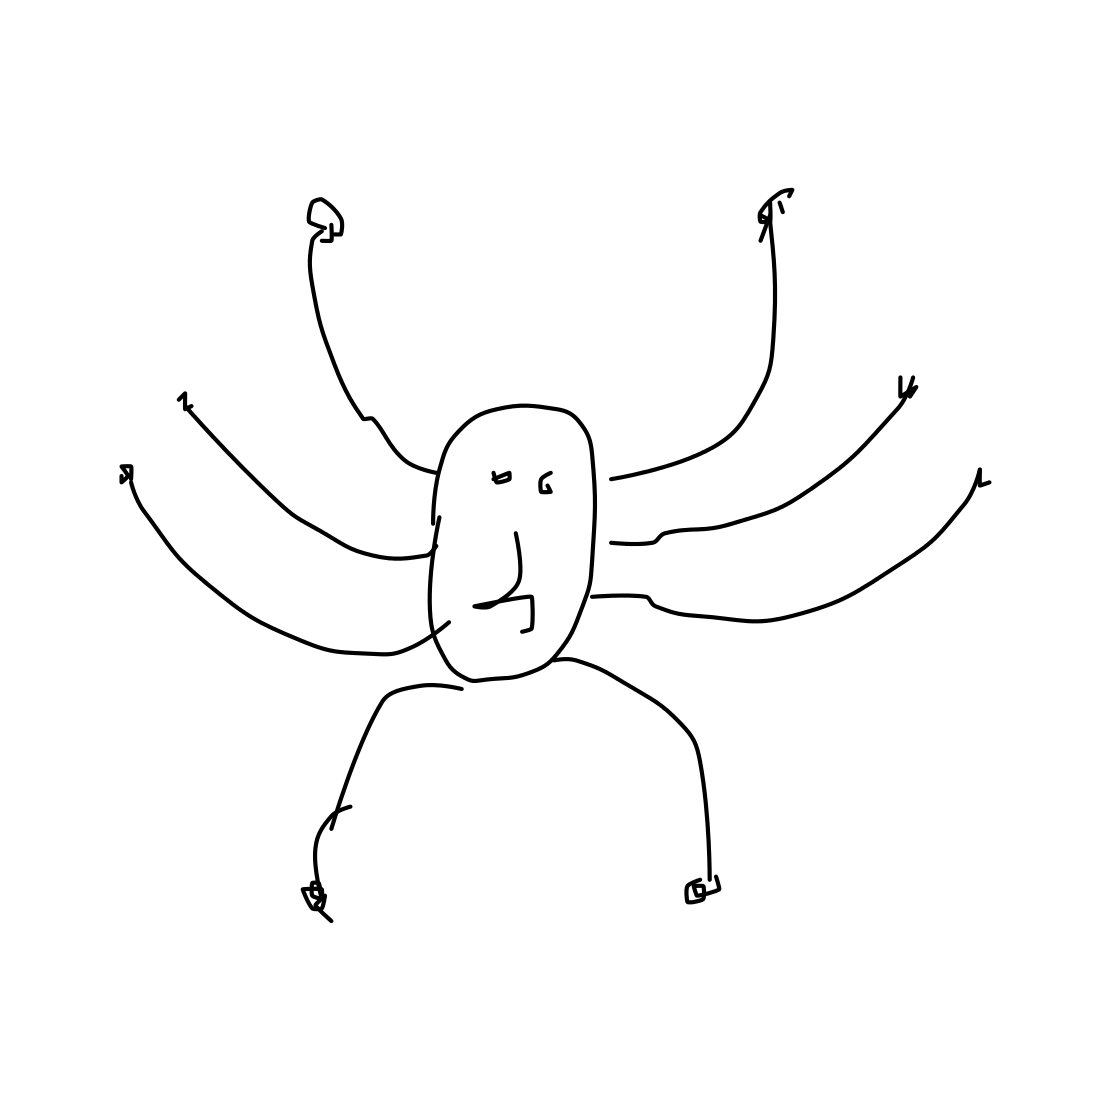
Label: crab